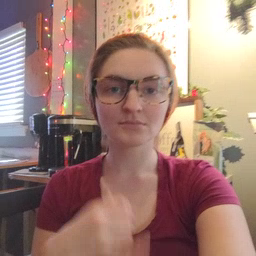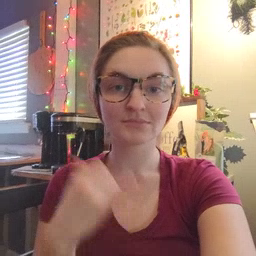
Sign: sleepy